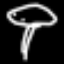
Label: mushroom